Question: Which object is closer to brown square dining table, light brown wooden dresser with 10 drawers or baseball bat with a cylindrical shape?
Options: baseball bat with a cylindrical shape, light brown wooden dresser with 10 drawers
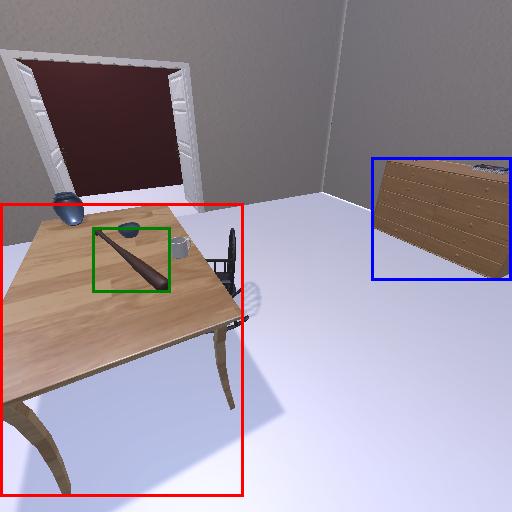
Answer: baseball bat with a cylindrical shape